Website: crate-barrel
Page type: account-selection
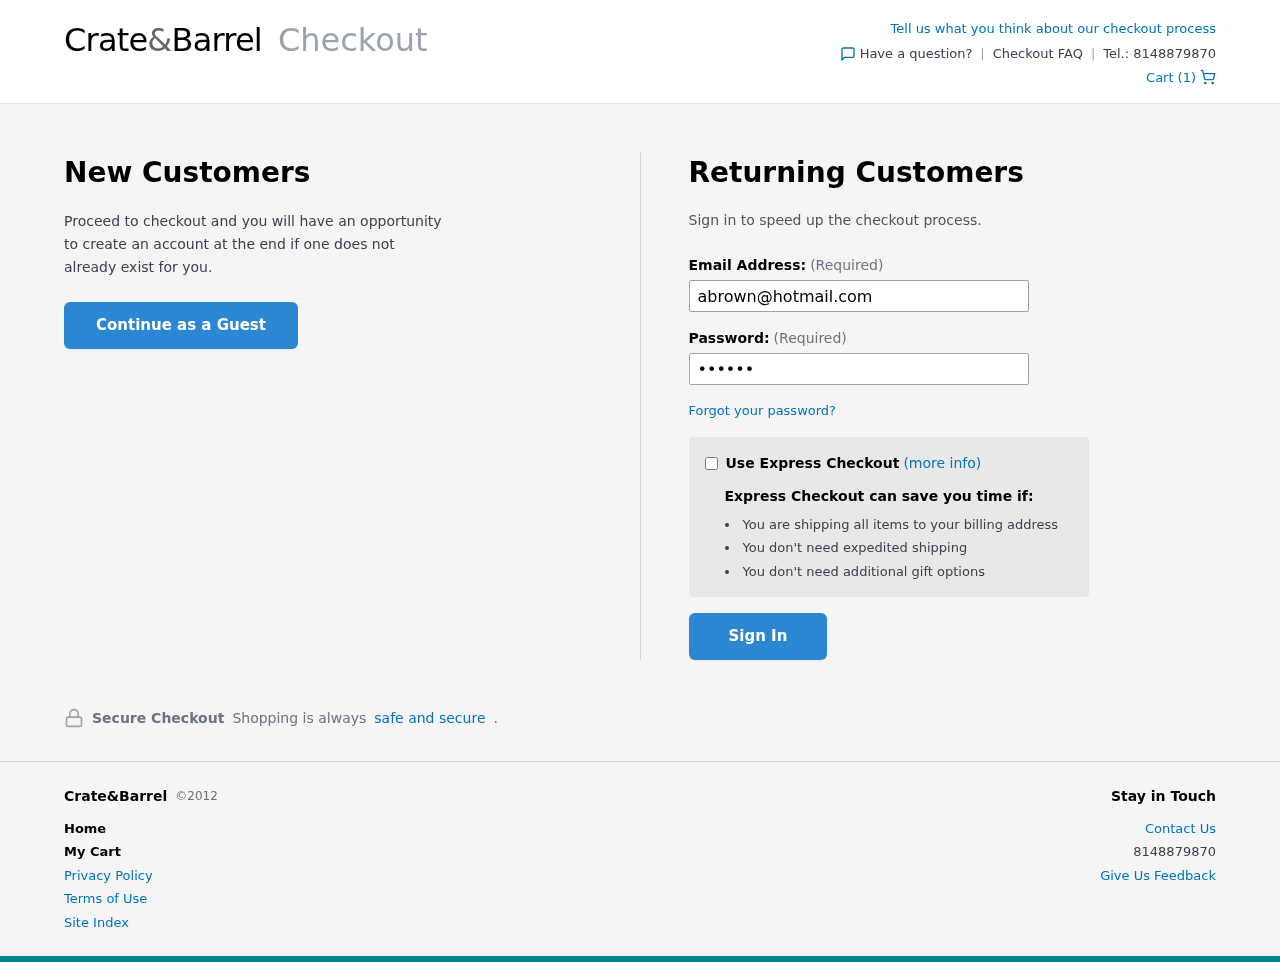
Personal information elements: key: PII_EMAIL
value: abrown@hotmail.com
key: PII_PHONE
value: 8148879870
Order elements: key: ORDER_NUM_ITEMS
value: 1